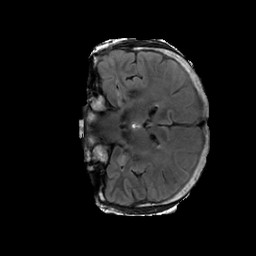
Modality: FLAIR
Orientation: coronal
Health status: ill
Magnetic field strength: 3 T